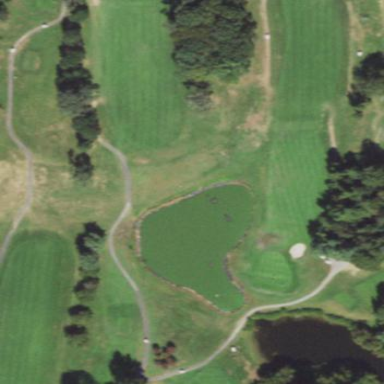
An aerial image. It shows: Water hazard in golf course. The hazard is natural water feature.